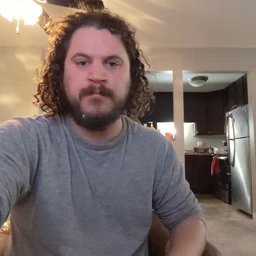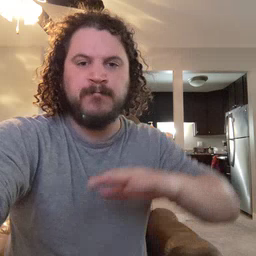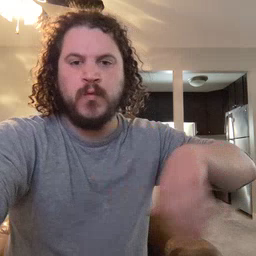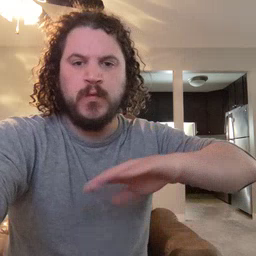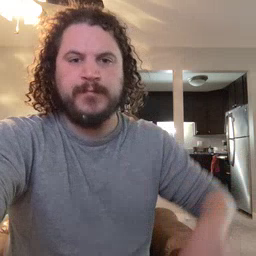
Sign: pool